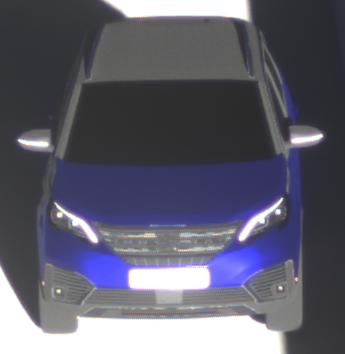
Make: Peugeot
Model: 5008 1.2 PureTech 130 Active
Detailed model: 5008 (II) (03/17 - 09/20)
Model produced from: 2017/03
Model produced until: 2018/07
Doors: 5
Color: blue
Road condition: dry road
Daytime: sunrise or sunset
Contrast: high contrast